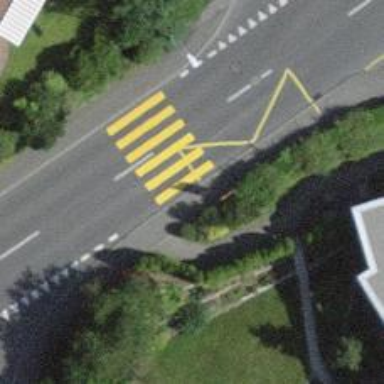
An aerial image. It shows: Kerb serving as barrier.